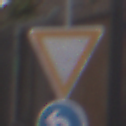
Verkehrszeichen: VorfahrtGewaehren
Zusatzzeichen unten: VorgeschriebeneFahrtrichtungLinks
Umgebung: Outdoor, Urban
Tageszeit: MorningAfternoon
Wetter: Overcast
Licht: Natural
Jahreszeit: NotSpecified
Kontrast: LowContrast